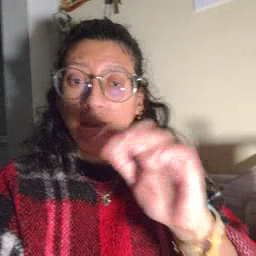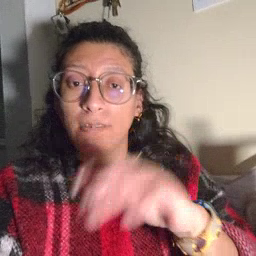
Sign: give